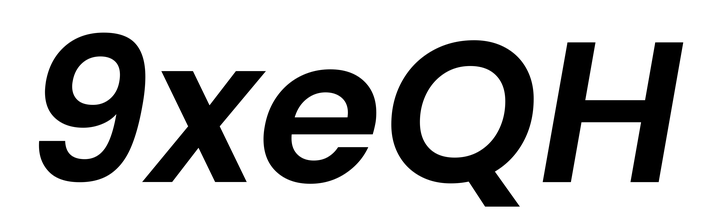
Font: Poppins-SemiBoldItalic